Question: i have a custom table view cell. With two labels.
The Label on the right loads its text from an entity. (See picture Below)
'''
-(void)viewWillAppear:(BOOL)animated{
if (self.context == nil)
{
self.context = [(RootAppDelegate *)[[UIApplication sharedApplication] delegate] managedObjectContext];
}
NSFetchRequest *request = [[NSFetchRequest alloc]init];
NSEntityDescription *entity = [NSEntityDescription entityForName:@"Entity" inManagedObjectContext:self.context];
[request setEntity:entity];
NSError *error;
NSMutableArray *array = [[self.context executeFetchRequest:request error:&error] mutableCopy];
[self setTableArray:array];
[self.myTableView reloadData];
[super viewWillAppear:YES];
}
'''
And i set the text accordingly as per documentation.
My problem lies when i try to load the second labels text from a different entity, So simply, i tried this:
'''
-(void)viewWillAppear:(BOOL)animated{
if (self.context == nil)
{
self.context = [(RootAppDelegate *)[[UIApplication sharedApplication] delegate] managedObjectContext];
}
NSFetchRequest *request = [[NSFetchRequest alloc]init];
NSFetchRequest *sRequest = [[NSFetchRequest alloc]init];
NSEntityDescription *entity = [NSEntityDescription entityForName:@"Entity" inManagedObjectContext:self.context];
NSEntityDescription *sEntity = [NSEntityDescription entityForName:@"Entity2" inManagedObjectContext:self.context];
[request setEntity:entity];
[sRequest setEntity:sEntity];
NSError *error;
NSError *sError;
NSMutableArray *array = [[self.context executeFetchRequest:request error:&error] mutableCopy];
NSMutableArray *sArray = [[self.context executeFetchRequest:sRequest error:&sError]mutableCopy];
[self setTableArray:array];
[self setSecondTableArray:sArray];
[self.ammoTable reloadData];
[super viewWillAppear:YES];
}
'''
And i set the table View's cell's text via:
'''
-(UITableViewCell *) tableView:(UITableView *)tableView cellForRowAtIndexPath:(NSIndexPath *)indexPath{
static NSString * identifier = @"identifier";
self.cell = [tableView dequeueReusableCellWithIdentifier:identifier];
Entity2 *entity2 = [self.secondTableArray objectAtIndex:indexPath.row];
Entity *entity = [self.tableArray objectAtIndex:indexPath.row];
self.cell.rightLabel.text = [[entity.brand stringByAppendingString:@" "] stringByAppendingString:entity.model];
self.cell.leftLabel.text = entity2.numberOfRounds;
return self.cell;
}
'''
and i get this error, when i push this view:
'*** Terminating app due to uncaught exception 'NSRangeException', reason: '*** -[__NSArrayM objectAtIndex:]: index 0 beyond bounds for empty array''
and i get a 'SIGABRT' error on this line:
'Entity2 *entity2 = [self.secondTableArray objectAtIndex:indexPath.row];'
Any help would be greatly appreciated, Thank you!

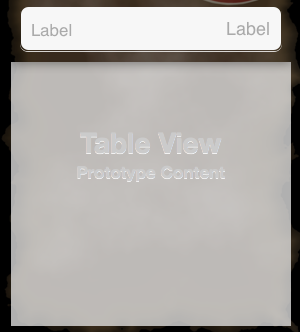
Answer: Instead of trying to load 2 different entities, i just added another attribute to the original entity, and i imported/used the newly created attribute in the entity to populate the right label!